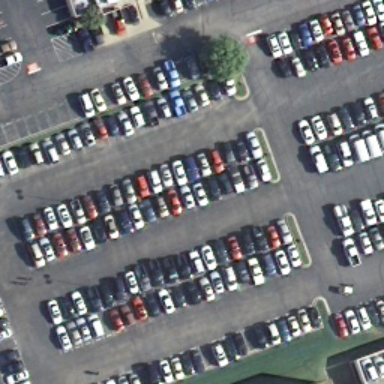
Lots of cars parked in lines in the parking lot .